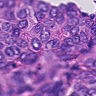
Metastatic tissue present: yes